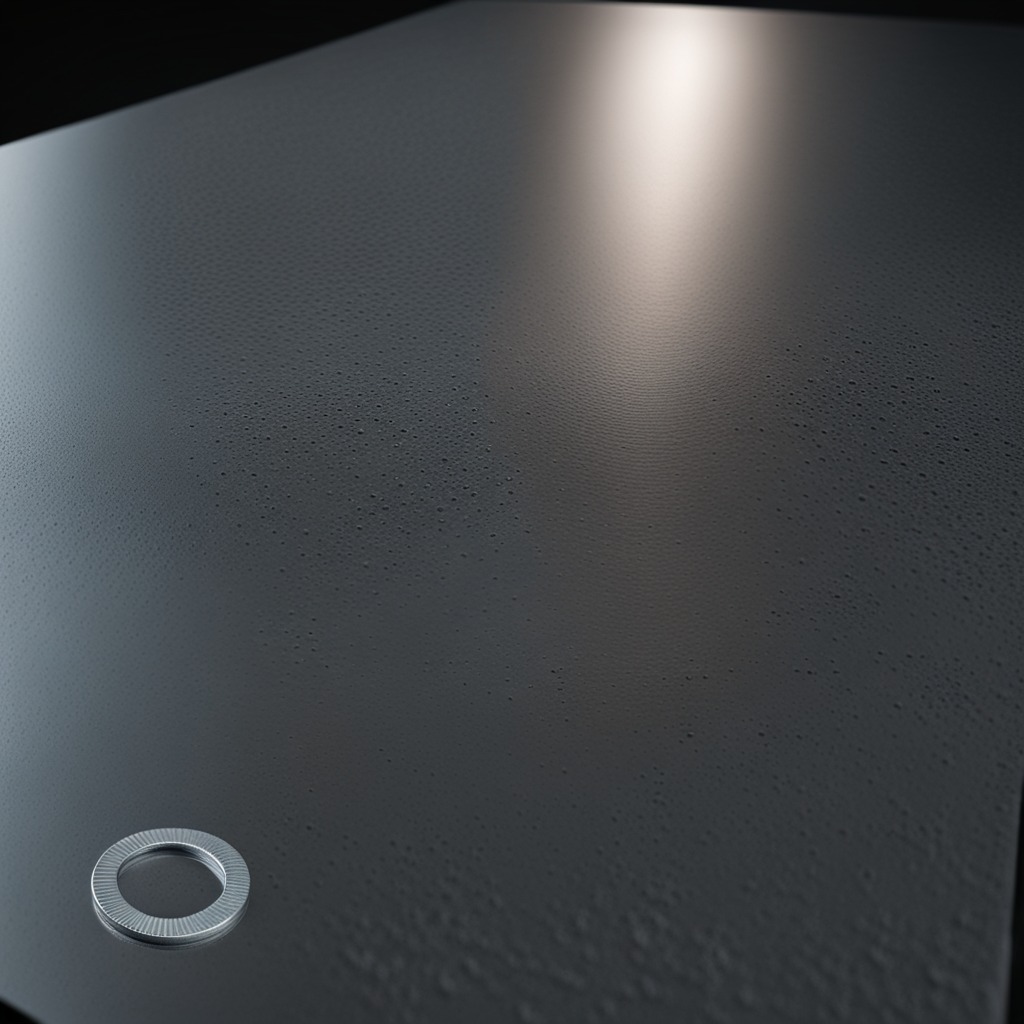
A flat metal washer lying on a clean granite table inside a workshop at night.